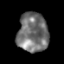
Tissue: lung
Cell type: T cells
Senescence score: 0.2137
Nuclear area (px): 1179
Mean DAPI intensity: 114.465